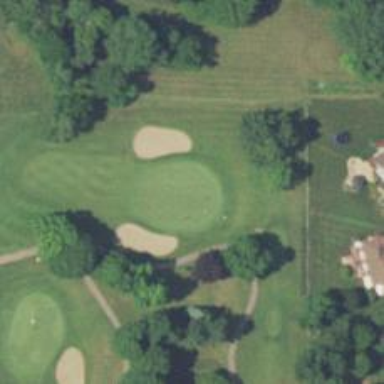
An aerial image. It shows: Golf hole.